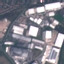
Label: Industrial